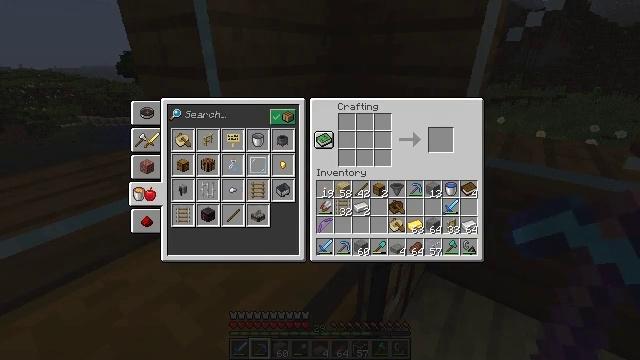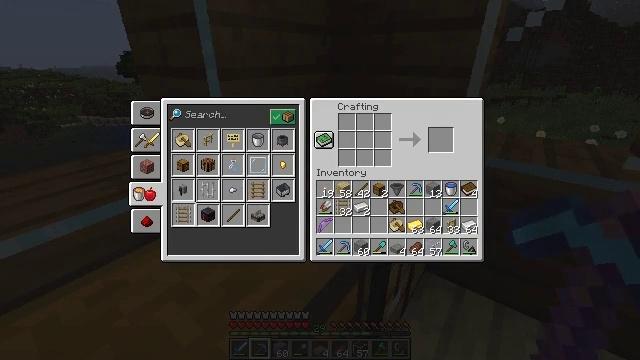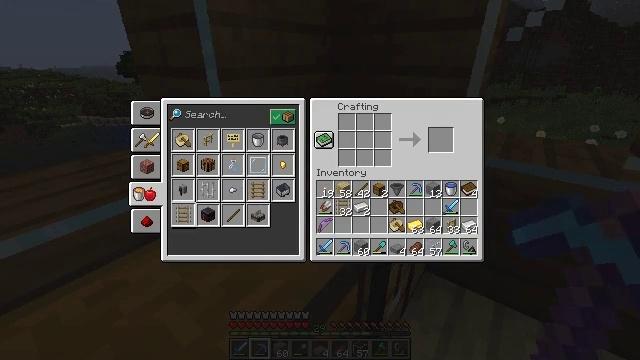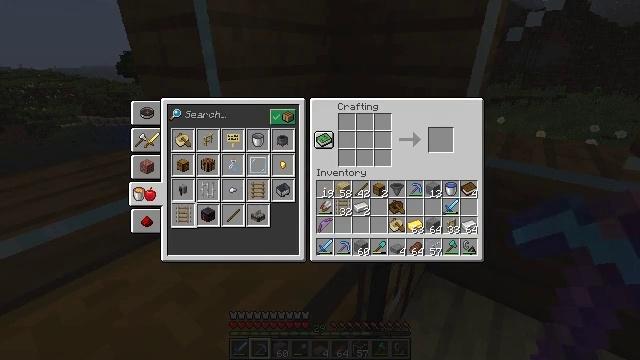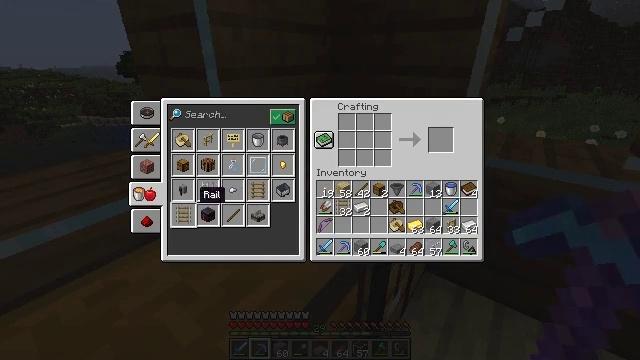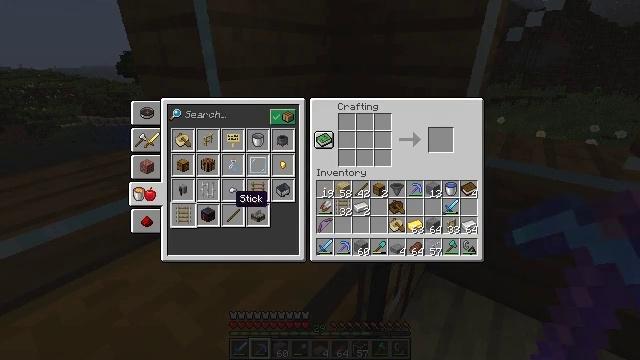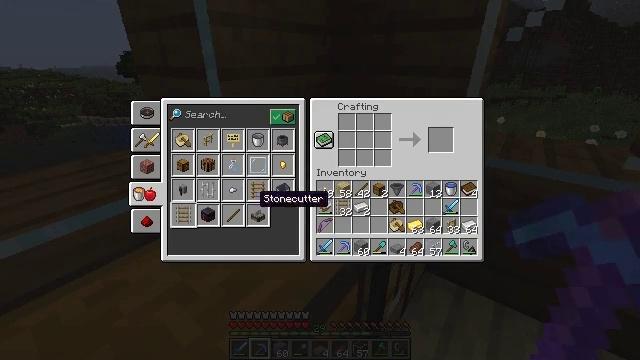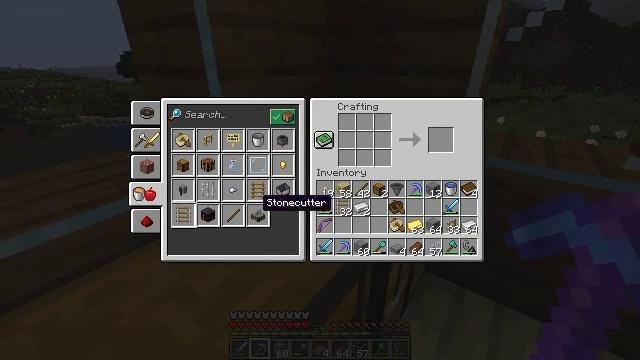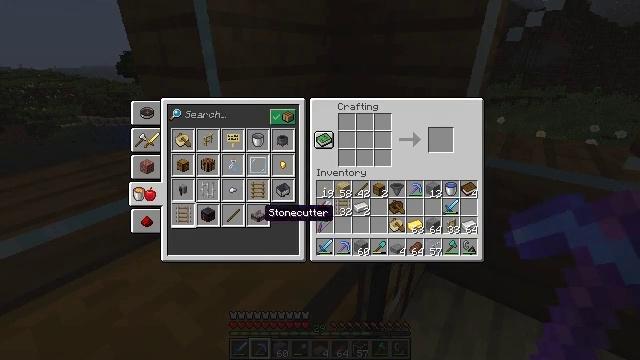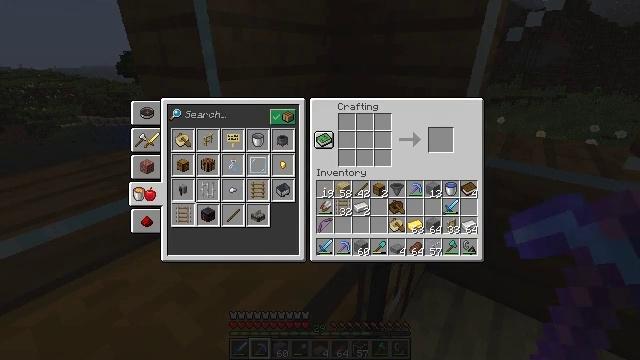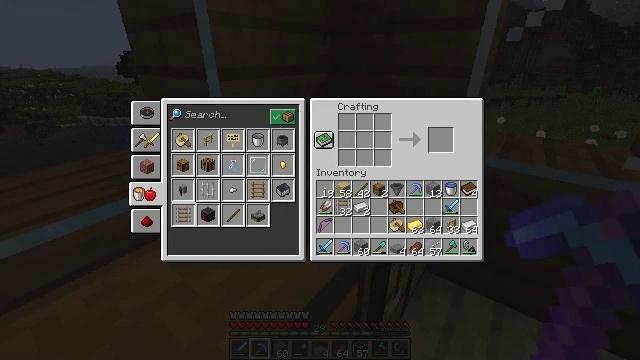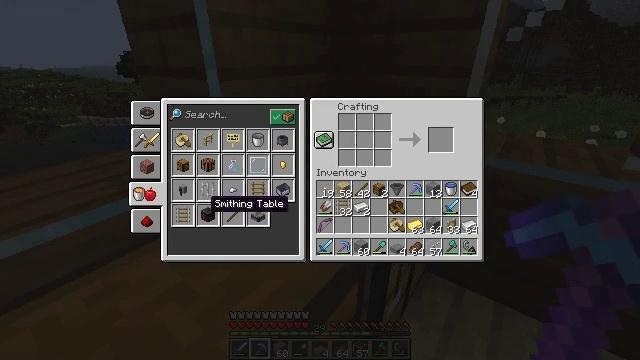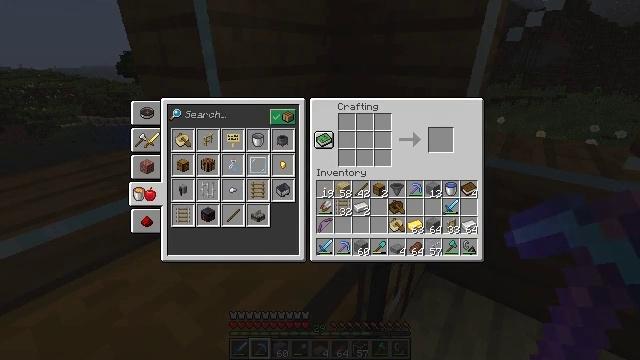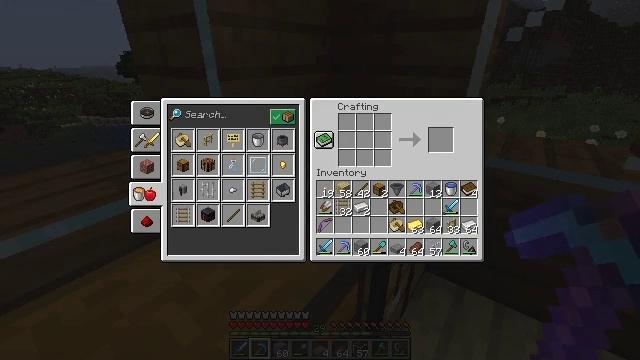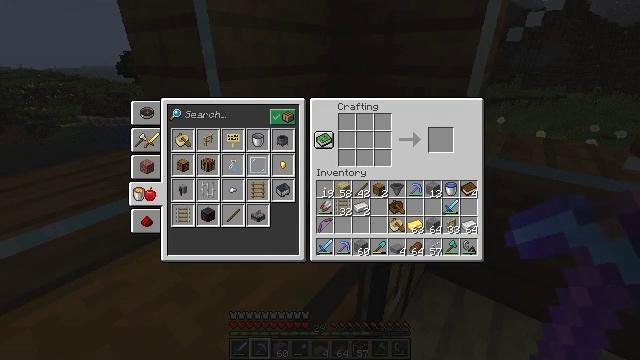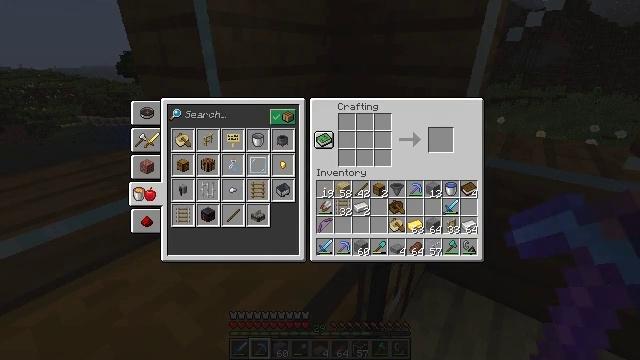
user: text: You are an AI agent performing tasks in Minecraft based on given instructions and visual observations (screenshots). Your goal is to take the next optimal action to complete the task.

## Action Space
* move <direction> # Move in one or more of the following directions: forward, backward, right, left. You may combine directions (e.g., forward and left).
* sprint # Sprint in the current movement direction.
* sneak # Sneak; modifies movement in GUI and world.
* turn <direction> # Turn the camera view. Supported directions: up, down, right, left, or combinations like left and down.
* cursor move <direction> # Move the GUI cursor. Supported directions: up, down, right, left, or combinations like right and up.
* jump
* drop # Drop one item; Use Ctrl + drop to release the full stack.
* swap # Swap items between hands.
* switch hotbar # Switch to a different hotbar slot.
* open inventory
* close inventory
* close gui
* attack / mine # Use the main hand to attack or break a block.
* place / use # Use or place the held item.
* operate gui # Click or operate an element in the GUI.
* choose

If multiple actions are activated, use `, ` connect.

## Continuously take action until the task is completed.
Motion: motion action
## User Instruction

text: Craft a powered rail with gold, sticks, and redstone.
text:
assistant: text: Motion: attack / mine
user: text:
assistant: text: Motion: no_op
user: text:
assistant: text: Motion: turn right
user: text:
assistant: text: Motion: turn right
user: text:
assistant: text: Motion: turn right
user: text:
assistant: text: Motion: turn right
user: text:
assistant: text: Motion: no_op
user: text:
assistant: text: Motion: turn down
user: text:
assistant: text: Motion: turn down
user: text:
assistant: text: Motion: no_op
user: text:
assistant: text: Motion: turn left and up
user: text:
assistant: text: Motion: turn left and up
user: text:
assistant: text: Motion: no_op
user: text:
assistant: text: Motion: no_op
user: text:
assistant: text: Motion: turn right and down
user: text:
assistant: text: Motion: turn right and down
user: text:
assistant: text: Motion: no_op
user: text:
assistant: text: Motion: no_op
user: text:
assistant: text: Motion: no_op
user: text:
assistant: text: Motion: no_op
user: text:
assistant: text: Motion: no_op
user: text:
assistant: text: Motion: no_op
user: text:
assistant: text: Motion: no_op
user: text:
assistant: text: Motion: no_op
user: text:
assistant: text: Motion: no_op
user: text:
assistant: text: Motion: no_op
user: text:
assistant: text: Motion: no_op
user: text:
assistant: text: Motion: no_op
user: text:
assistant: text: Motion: turn up
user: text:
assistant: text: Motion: no_op